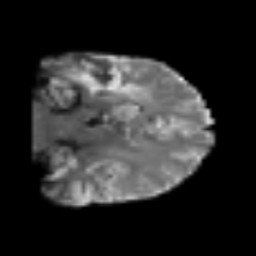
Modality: T2w
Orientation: coronal
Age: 43
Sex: male
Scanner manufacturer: siemens
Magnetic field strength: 3 T
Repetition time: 6.1 s
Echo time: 0.101 s